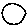
Label: circle